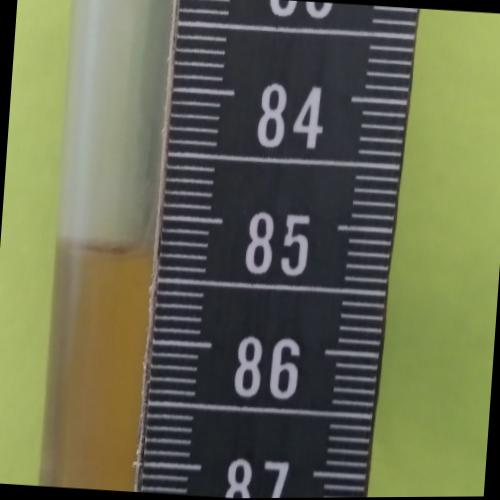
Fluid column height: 85.3 cm